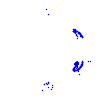
Particle: electron